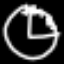
Label: clock